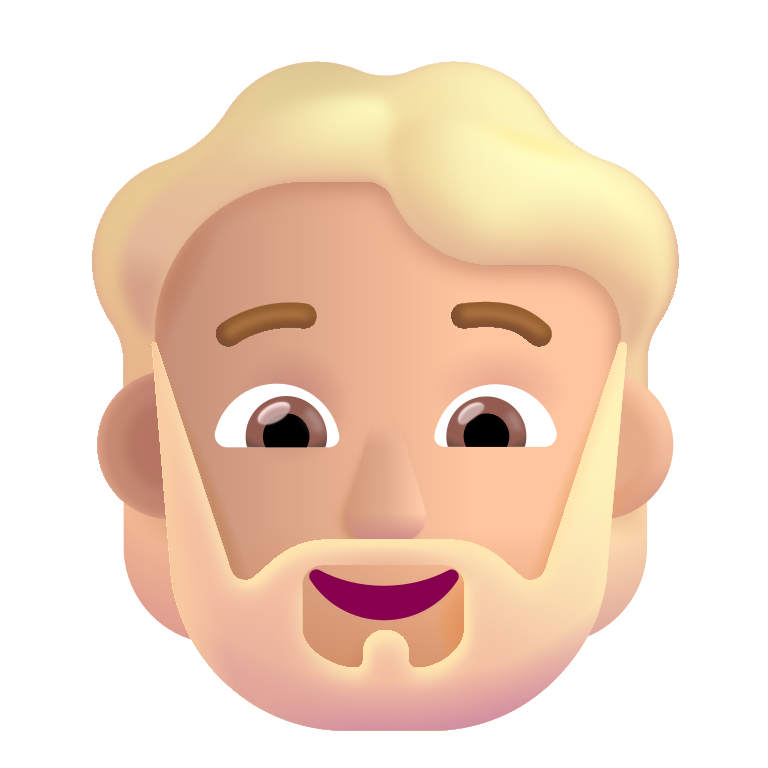
person beard color  light